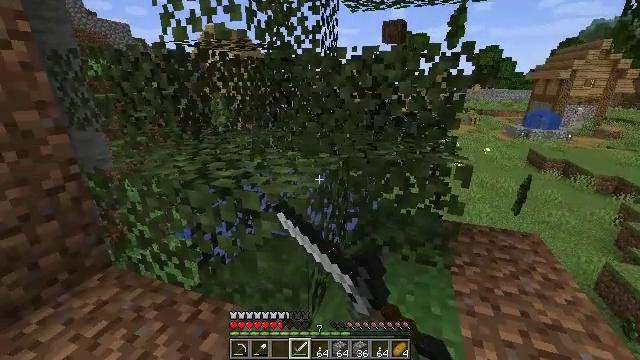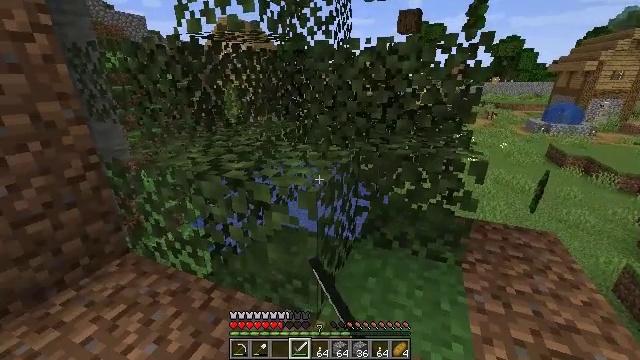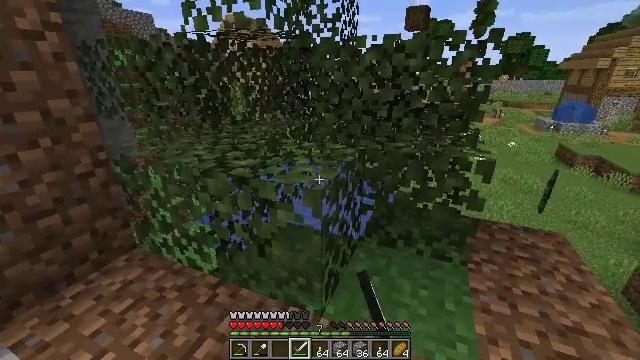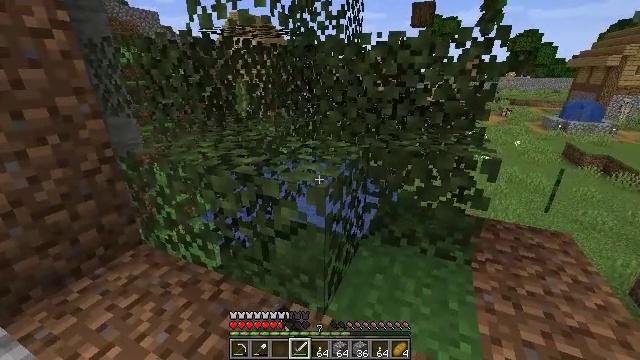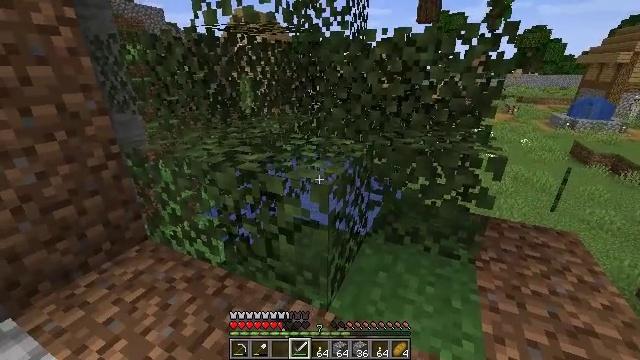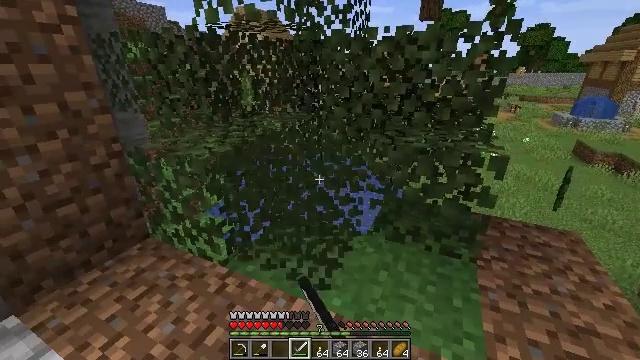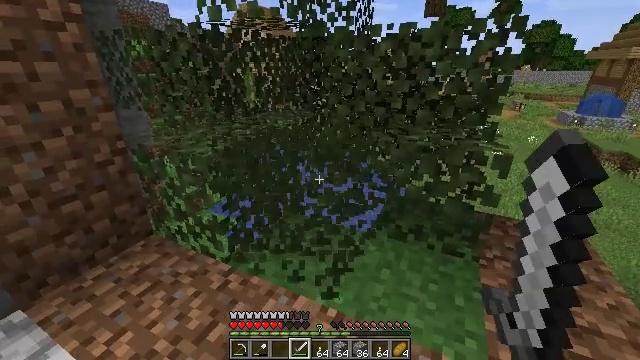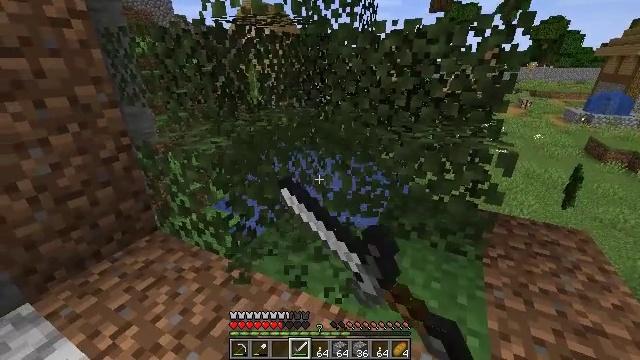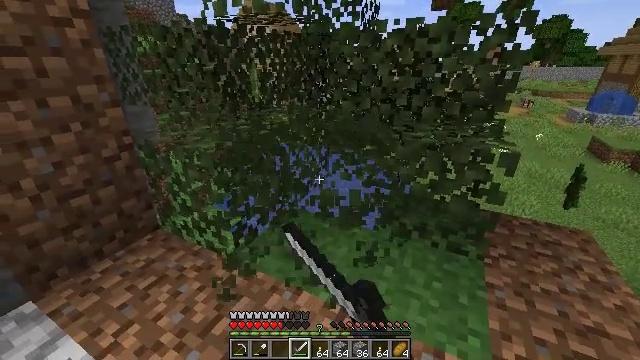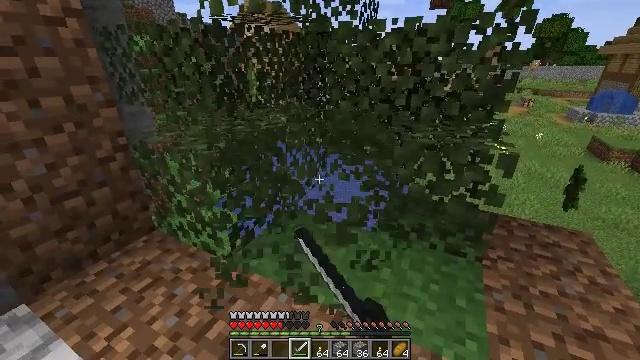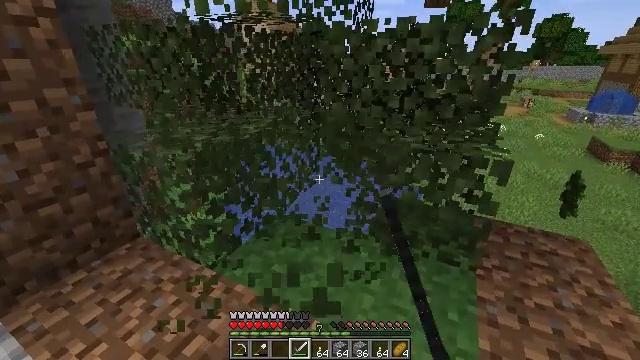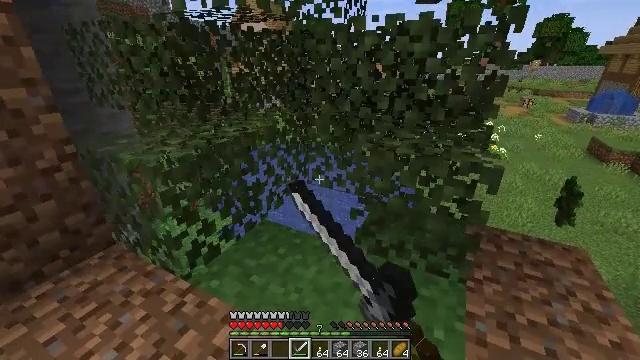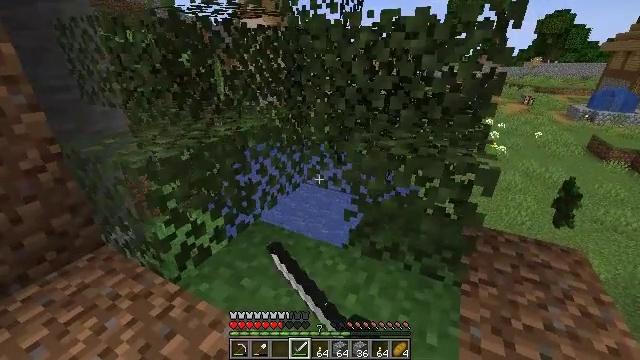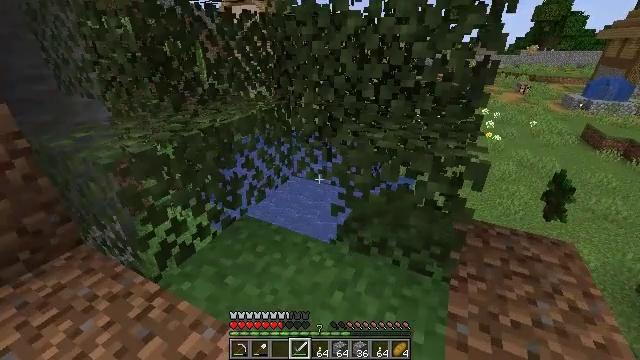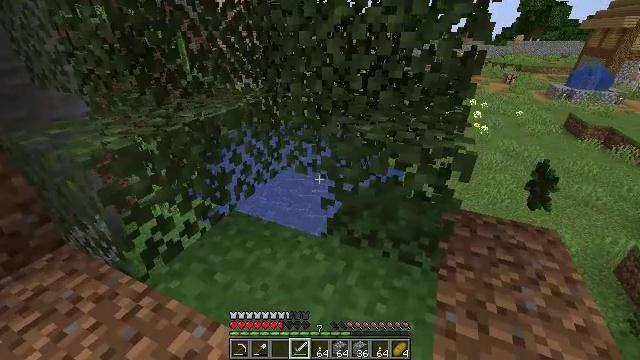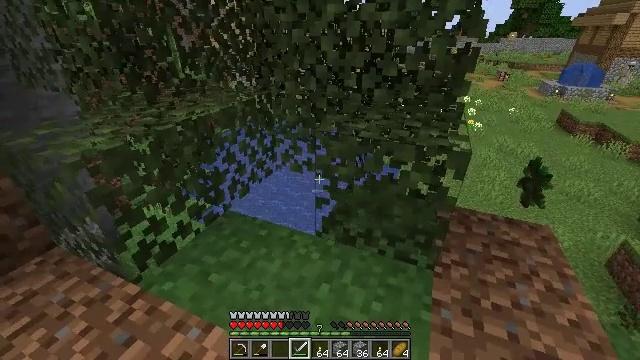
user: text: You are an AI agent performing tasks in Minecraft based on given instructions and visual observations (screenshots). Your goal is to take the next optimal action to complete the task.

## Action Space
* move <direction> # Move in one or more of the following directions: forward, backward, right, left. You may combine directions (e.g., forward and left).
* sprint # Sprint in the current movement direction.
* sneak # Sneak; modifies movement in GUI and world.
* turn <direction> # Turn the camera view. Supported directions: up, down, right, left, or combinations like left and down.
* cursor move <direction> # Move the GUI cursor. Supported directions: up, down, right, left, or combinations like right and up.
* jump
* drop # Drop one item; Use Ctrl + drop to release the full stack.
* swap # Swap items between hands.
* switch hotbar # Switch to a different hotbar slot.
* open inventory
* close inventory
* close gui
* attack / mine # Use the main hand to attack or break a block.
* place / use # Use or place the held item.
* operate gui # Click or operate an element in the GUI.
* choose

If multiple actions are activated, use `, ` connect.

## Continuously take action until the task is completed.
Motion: motion action
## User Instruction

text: Break the birch leaves block.
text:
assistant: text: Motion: turn left and down, attack / mine
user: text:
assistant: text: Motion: turn left, attack / mine
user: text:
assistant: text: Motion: attack / mine
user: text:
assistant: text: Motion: attack / mine
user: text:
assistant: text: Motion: attack / mine
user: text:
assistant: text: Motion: attack / mine
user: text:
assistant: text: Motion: attack / mine
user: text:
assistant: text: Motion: attack / mine
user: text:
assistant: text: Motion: move forward and move right, attack / mine
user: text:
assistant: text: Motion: move forward and move right, attack / mine
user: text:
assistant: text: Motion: move forward and move right, attack / mine
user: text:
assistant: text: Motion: attack / mine
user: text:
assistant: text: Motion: turn down, attack / mine
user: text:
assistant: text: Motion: turn right and down, attack / mine
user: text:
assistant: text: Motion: turn right, attack / mine
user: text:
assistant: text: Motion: attack / mine
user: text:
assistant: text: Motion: attack / mine
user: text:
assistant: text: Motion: attack / mine
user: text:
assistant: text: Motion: attack / mine
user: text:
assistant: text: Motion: attack / mine
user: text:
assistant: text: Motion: turn right, attack / mine
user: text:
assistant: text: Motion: move forward and move right, turn right, attack / mine
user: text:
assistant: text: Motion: move forward and move right, attack / mine
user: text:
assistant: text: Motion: move forward and move right, attack / mine
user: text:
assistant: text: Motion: move forward and move right, attack / mine
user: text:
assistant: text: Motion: attack / mine
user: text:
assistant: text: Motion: attack / mine
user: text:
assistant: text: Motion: attack / mine
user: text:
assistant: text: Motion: attack / mine
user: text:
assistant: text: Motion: attack / mine